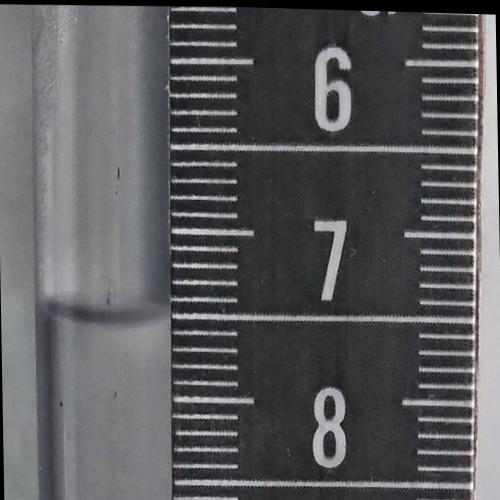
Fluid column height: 7.5 cm